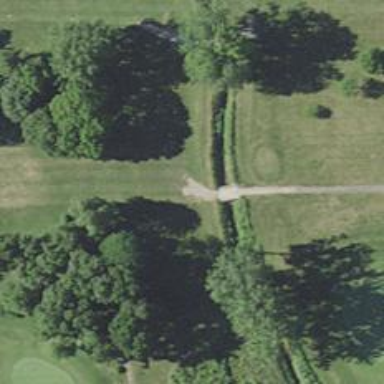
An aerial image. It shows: Path for both roads and golfers.